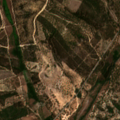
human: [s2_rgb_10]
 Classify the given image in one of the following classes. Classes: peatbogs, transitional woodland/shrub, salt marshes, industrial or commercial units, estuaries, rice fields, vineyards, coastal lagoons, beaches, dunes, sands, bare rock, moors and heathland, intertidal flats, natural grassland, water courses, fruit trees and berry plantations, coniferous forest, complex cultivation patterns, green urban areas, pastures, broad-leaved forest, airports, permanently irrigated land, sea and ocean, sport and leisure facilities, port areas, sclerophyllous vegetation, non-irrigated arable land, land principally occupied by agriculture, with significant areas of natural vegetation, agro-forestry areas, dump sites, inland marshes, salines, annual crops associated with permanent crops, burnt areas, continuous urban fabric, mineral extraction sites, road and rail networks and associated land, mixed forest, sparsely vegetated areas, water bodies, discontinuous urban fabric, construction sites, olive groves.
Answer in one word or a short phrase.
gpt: non-irrigated arable land, broad-leaved forest, mixed forest, transitional woodland/shrub